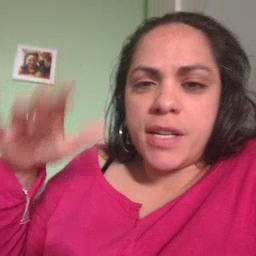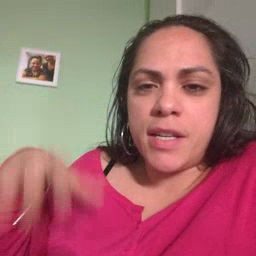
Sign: tree